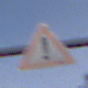
Verkehrszeichen: Gefahrenstelle
Umgebung: Outdoor, Nature
Tageszeit: MorningAfternoon
Wetter: PartlyCloudy
Licht: Natural
Jahreszeit: NotSpecified
Kontrast: HighContrast